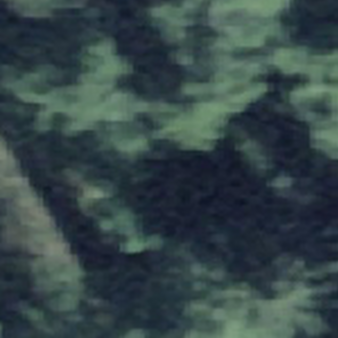
Label: other